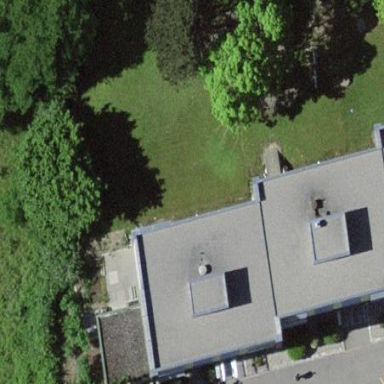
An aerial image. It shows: Flat-roofed residential building.